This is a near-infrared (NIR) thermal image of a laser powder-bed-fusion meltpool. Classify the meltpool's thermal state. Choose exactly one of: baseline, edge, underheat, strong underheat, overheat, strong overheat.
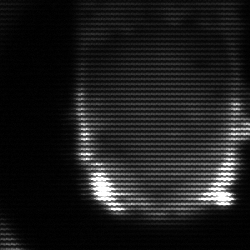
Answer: baseline